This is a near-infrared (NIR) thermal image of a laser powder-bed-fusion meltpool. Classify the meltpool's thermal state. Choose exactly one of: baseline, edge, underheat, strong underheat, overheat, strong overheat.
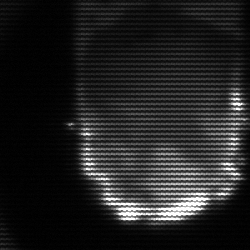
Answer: baseline